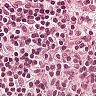
Metastatic tissue present: no